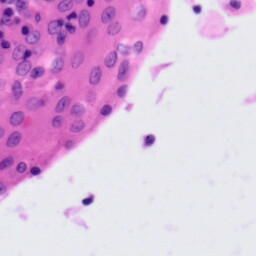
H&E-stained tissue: Tonsil